高三 · 计数
某种产品的广告费支出 $\mathrm{x}$ 与销售额 $\mathrm{y}$ (单位: 百万元) 之间有如下对应数据:

根据表提供的数据, 求得 $\mathrm{y}$ 关于 $\mathrm{x}$ 的线性回归方程为 $\hat{y}=6.5 x+15.5$, 由于表中有一个数据模糊看不清, 请你推断出该数据的值为（ ）
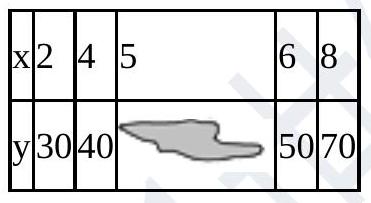
A. 45
B. 55
C. 50
D. 60
答案: C
解析: +10+10.5+11}{5}=10, \bar{y}=\frac{11+10+8+6+5}{5}=8$,

则样本中心点为 $(10,8)$,

因为回归直线方程为 $\hat{y}=\hat{b} x+40$, 所以有 $8=10 \hat{b}+40$, 解之得 $\hat{b}=-3.2$,

所以 $\hat{y}=-3.2 x+40$, 当 $x=11$ 时, $\hat{y}=4.8$,

则相对应于点 $(11,5)$ 的残差为 $5-4.8=0.2$.

故答案为: D.

3.答案: C

【解析】 由图可知, 图(3)中这些点大致分布在一条直线附近, 具有线性相关关系;

图(4)中这些点大致分布在一条类似二次曲线附近，具有相关关系;

而图(1)(2)中这些点分布不均匀, 比较分散, 不具有相关关系.

故答案为: C.